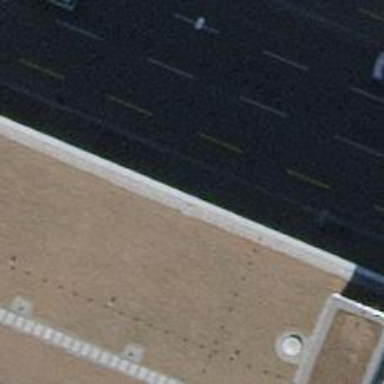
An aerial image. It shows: Unmarked crossing with traffic calming table.